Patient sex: M
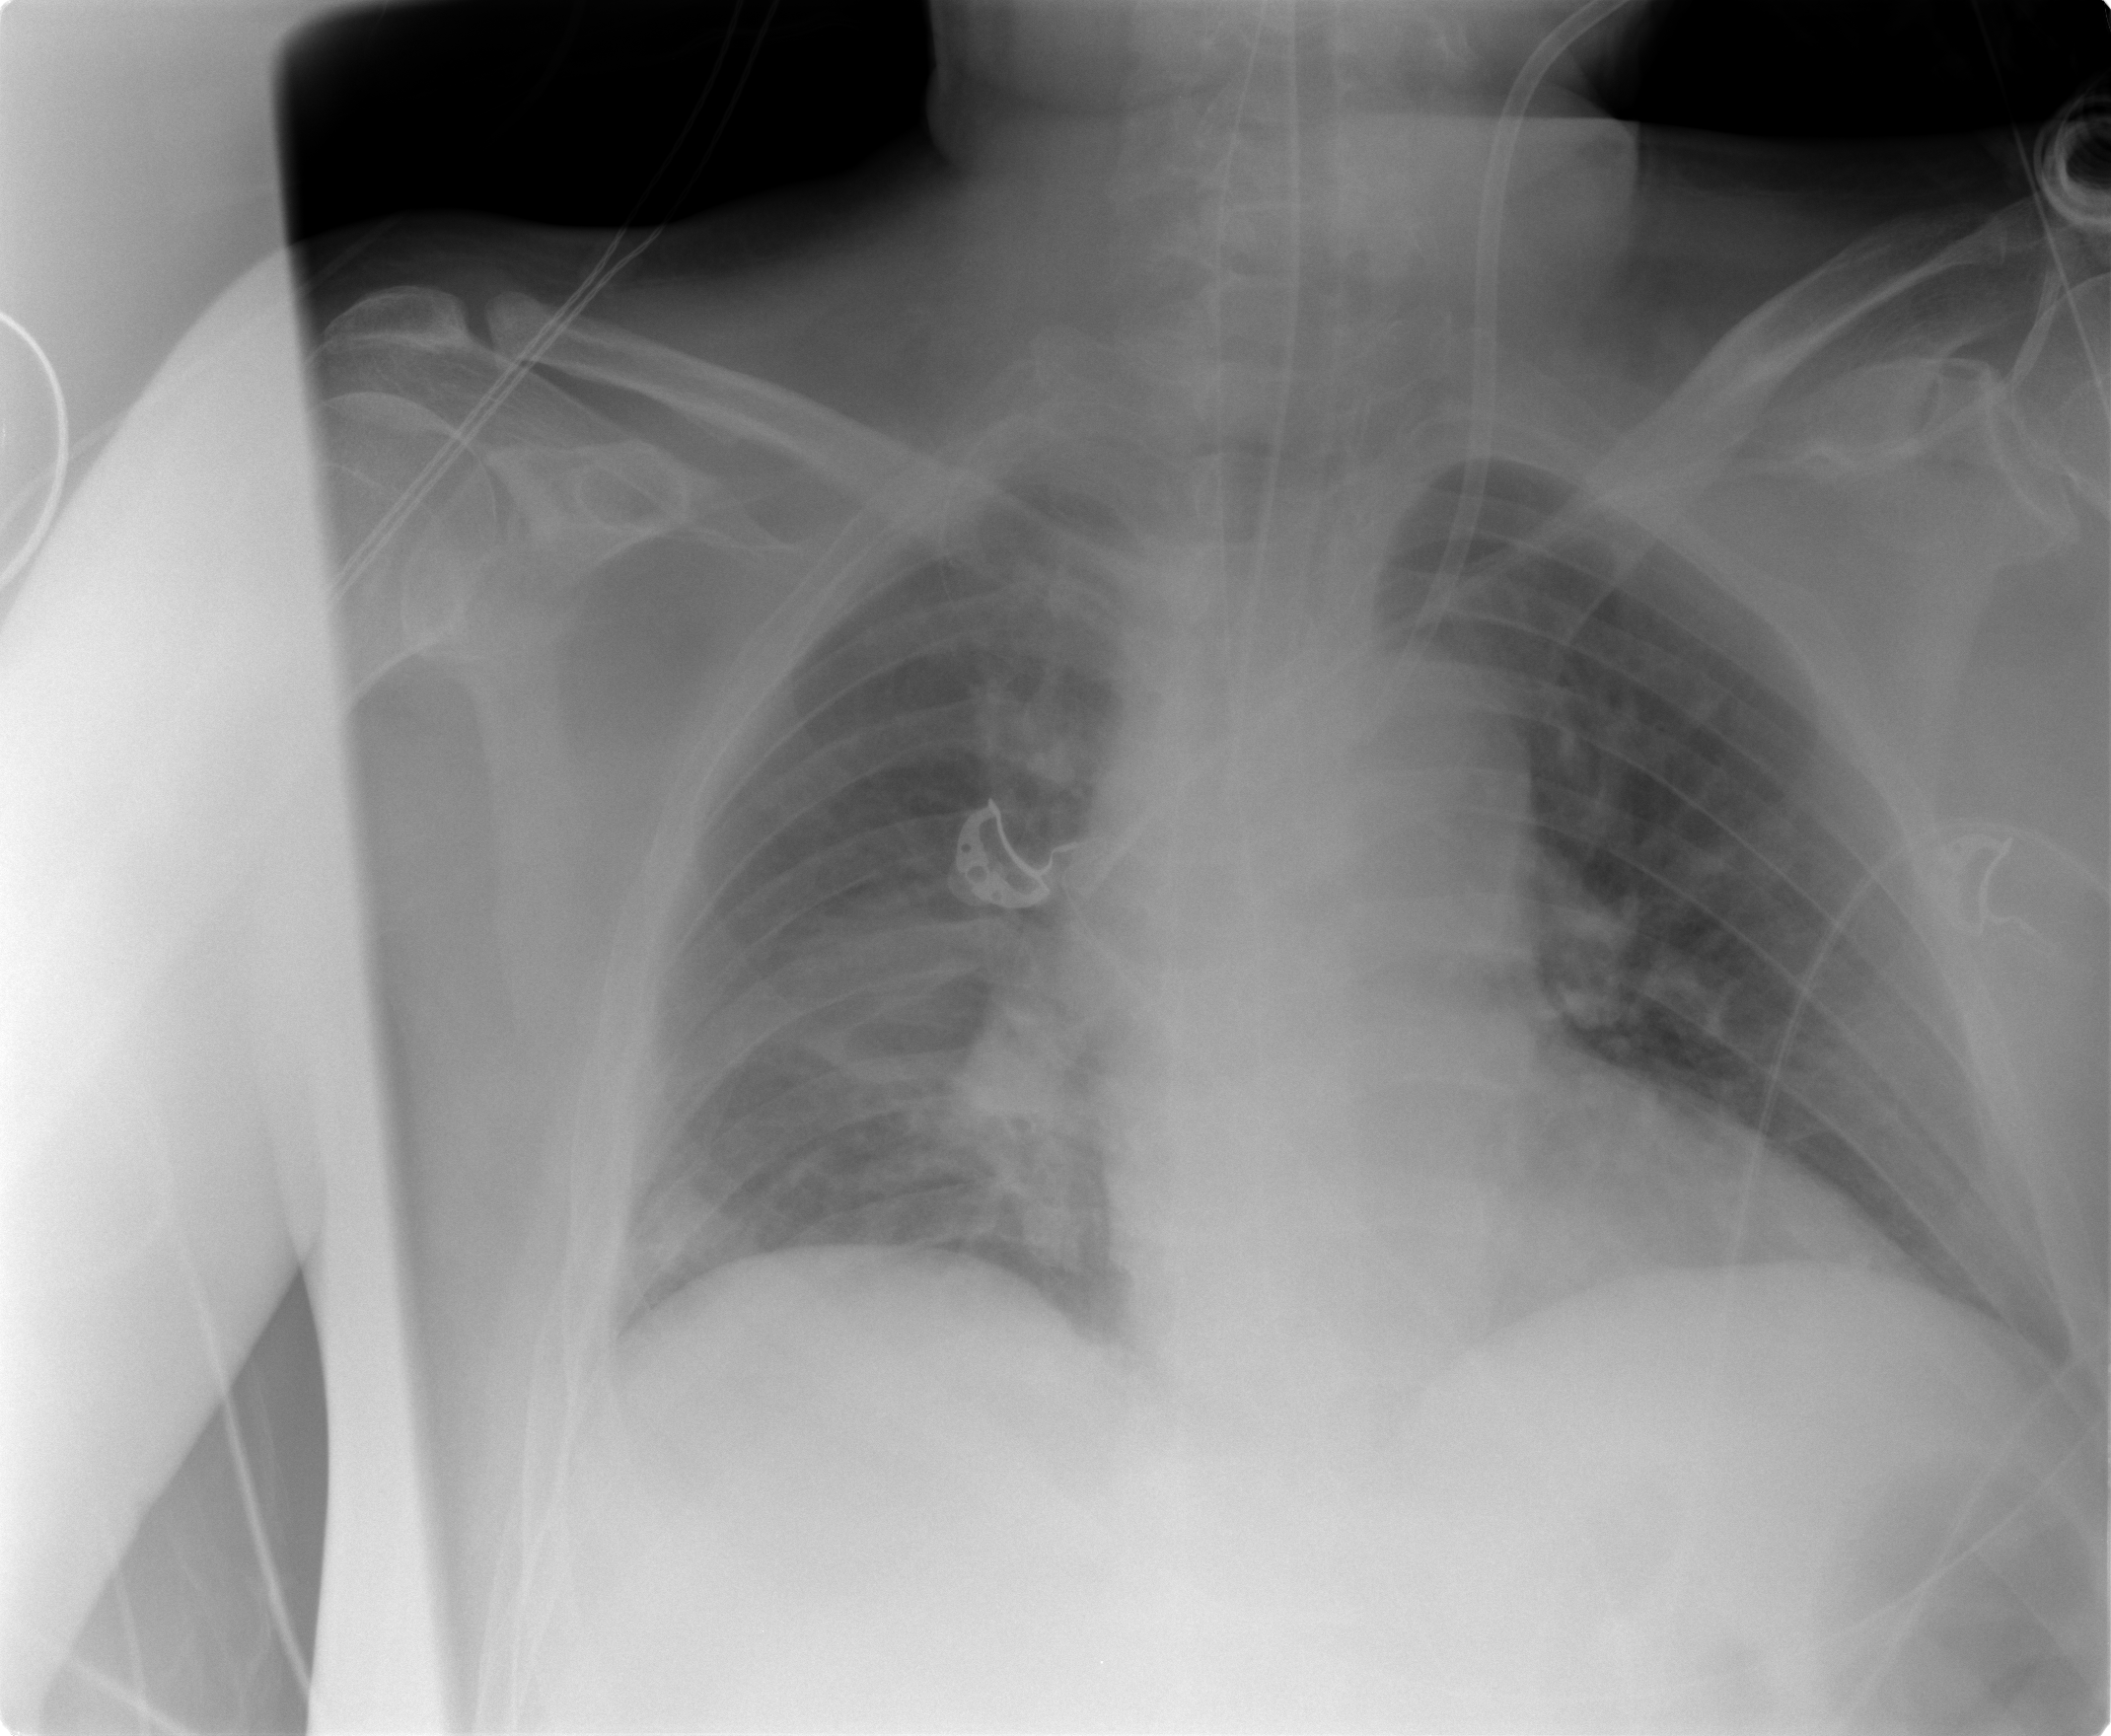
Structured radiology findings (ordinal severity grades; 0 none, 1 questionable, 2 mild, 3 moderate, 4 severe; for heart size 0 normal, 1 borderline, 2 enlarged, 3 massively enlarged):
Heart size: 0
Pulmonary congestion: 1
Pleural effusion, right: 2
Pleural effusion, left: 2
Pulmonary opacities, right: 0
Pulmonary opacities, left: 0
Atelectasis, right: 0
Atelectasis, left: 0